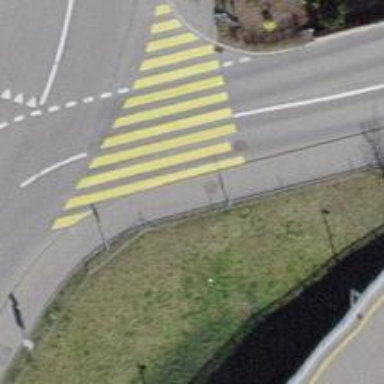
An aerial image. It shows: Uncontrolled zebra crossing with yellow markings.